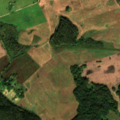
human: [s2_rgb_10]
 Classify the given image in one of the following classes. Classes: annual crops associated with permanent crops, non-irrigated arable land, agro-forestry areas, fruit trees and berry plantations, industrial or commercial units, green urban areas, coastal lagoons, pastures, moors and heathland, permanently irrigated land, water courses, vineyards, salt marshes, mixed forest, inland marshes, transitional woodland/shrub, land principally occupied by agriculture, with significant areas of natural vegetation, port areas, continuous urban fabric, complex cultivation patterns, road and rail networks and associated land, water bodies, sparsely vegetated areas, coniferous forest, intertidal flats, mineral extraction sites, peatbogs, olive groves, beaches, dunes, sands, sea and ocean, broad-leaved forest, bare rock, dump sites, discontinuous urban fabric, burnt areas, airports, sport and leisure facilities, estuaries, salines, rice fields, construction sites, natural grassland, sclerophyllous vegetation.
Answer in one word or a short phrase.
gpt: non-irrigated arable land, pastures, complex cultivation patterns, broad-leaved forest